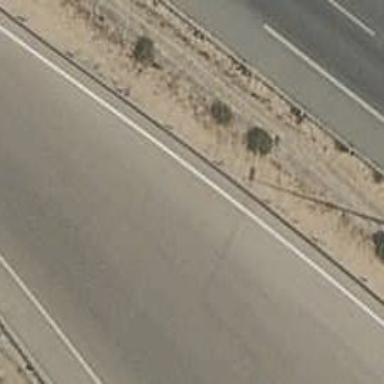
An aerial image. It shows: Motorway link.